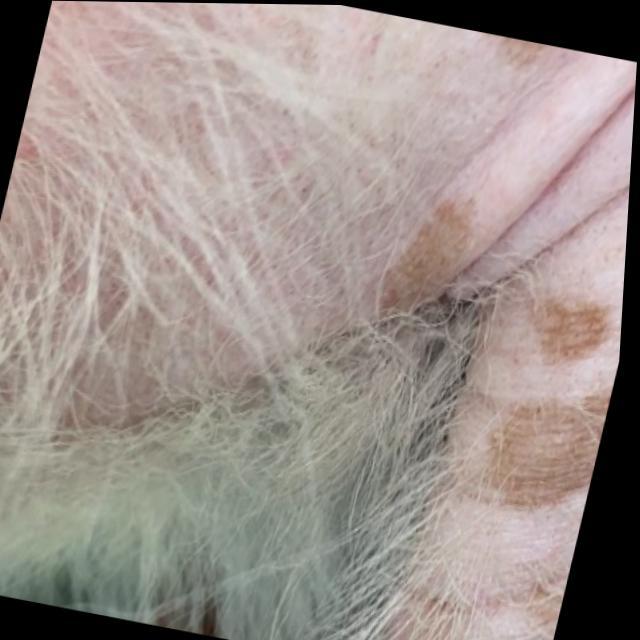
Canine demodicosis (Demodex mange) — caused by Demodex canis mites. Presents with alopecia, follicular papules, pustules, and comedones. Often localized on face and forelimbs.